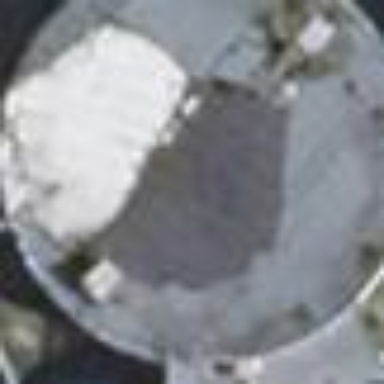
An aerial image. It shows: Building identified as silo.